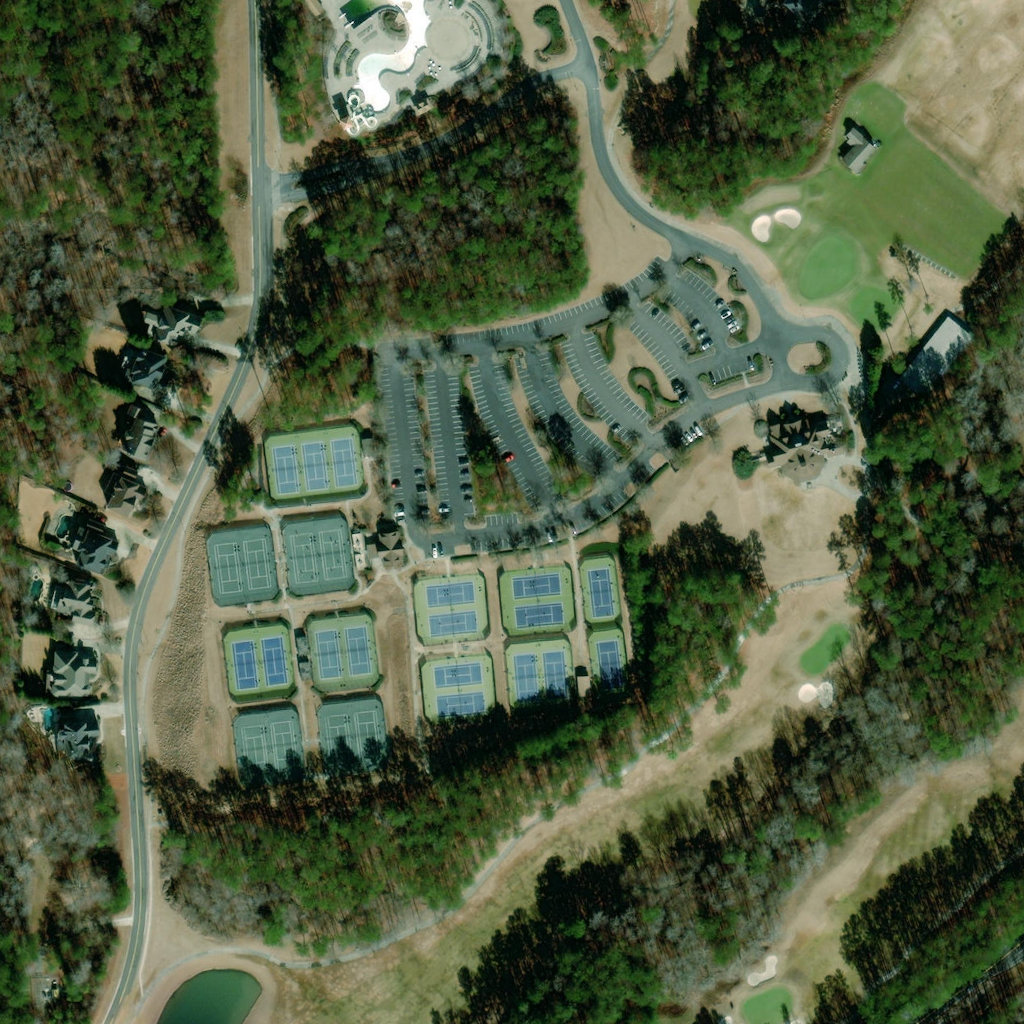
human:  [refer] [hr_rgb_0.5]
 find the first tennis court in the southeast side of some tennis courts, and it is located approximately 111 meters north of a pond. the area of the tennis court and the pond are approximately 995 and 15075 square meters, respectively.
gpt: <box>[[30, 68, 37, 75, 0]]</box>